Field crop: maize
Growth stage: 2
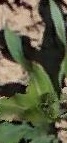
Species: maize